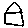
Label: house